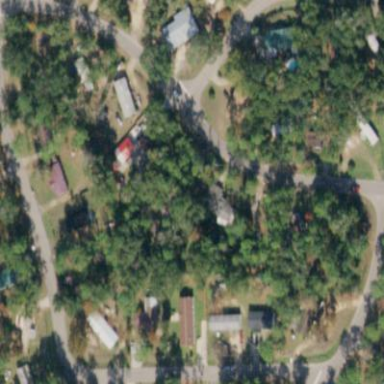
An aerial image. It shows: Residential area designated as trailer park.